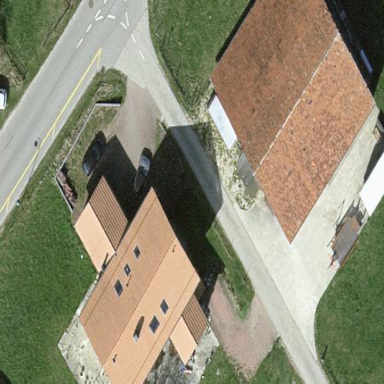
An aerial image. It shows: Simple and straightforward house.